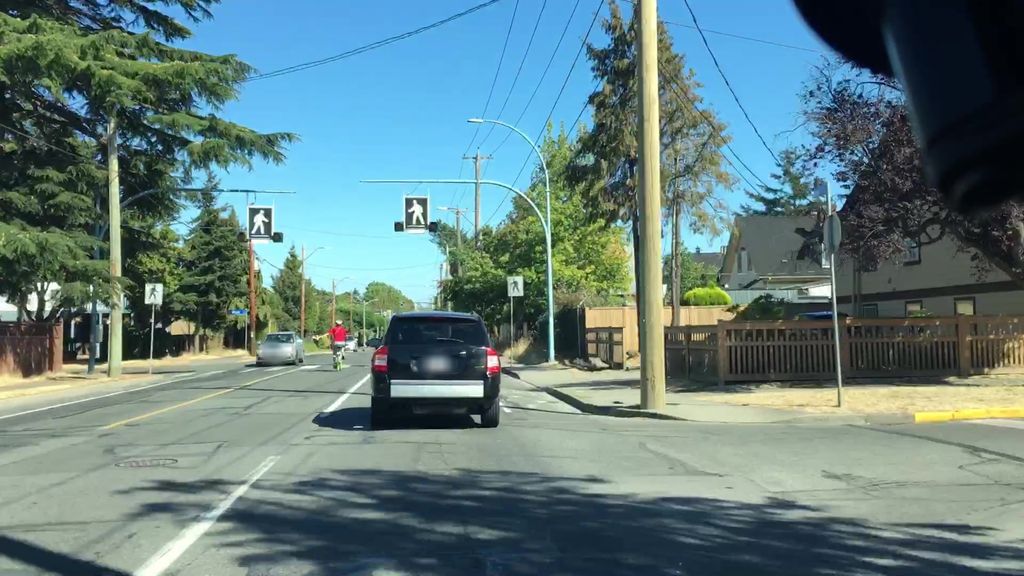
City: victoria